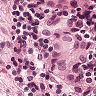
Metastatic tissue present: yes